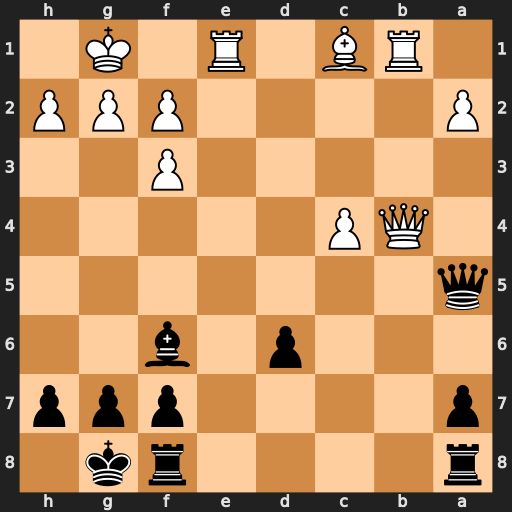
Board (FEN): r4rk1/p4ppp/3p1b2/q7/1QP5/5P2/P4PPP/1RB1R1K1
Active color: b
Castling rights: -
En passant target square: -
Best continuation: Qxb4 Rxb4 Bc3 Rb1 Bxe1